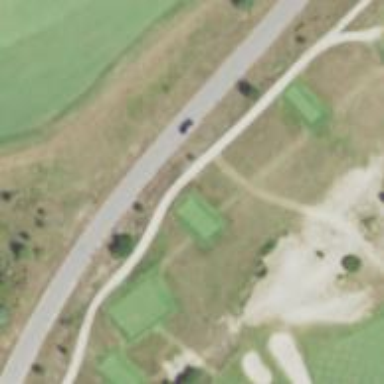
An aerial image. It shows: Path for both road and golf.